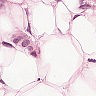
Metastatic tissue present: yes